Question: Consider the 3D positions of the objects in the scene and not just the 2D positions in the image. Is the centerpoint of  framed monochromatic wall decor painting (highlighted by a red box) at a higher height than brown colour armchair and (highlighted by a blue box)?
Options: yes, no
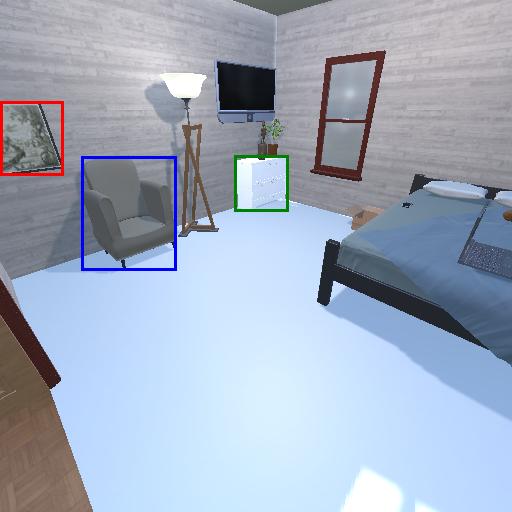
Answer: yes